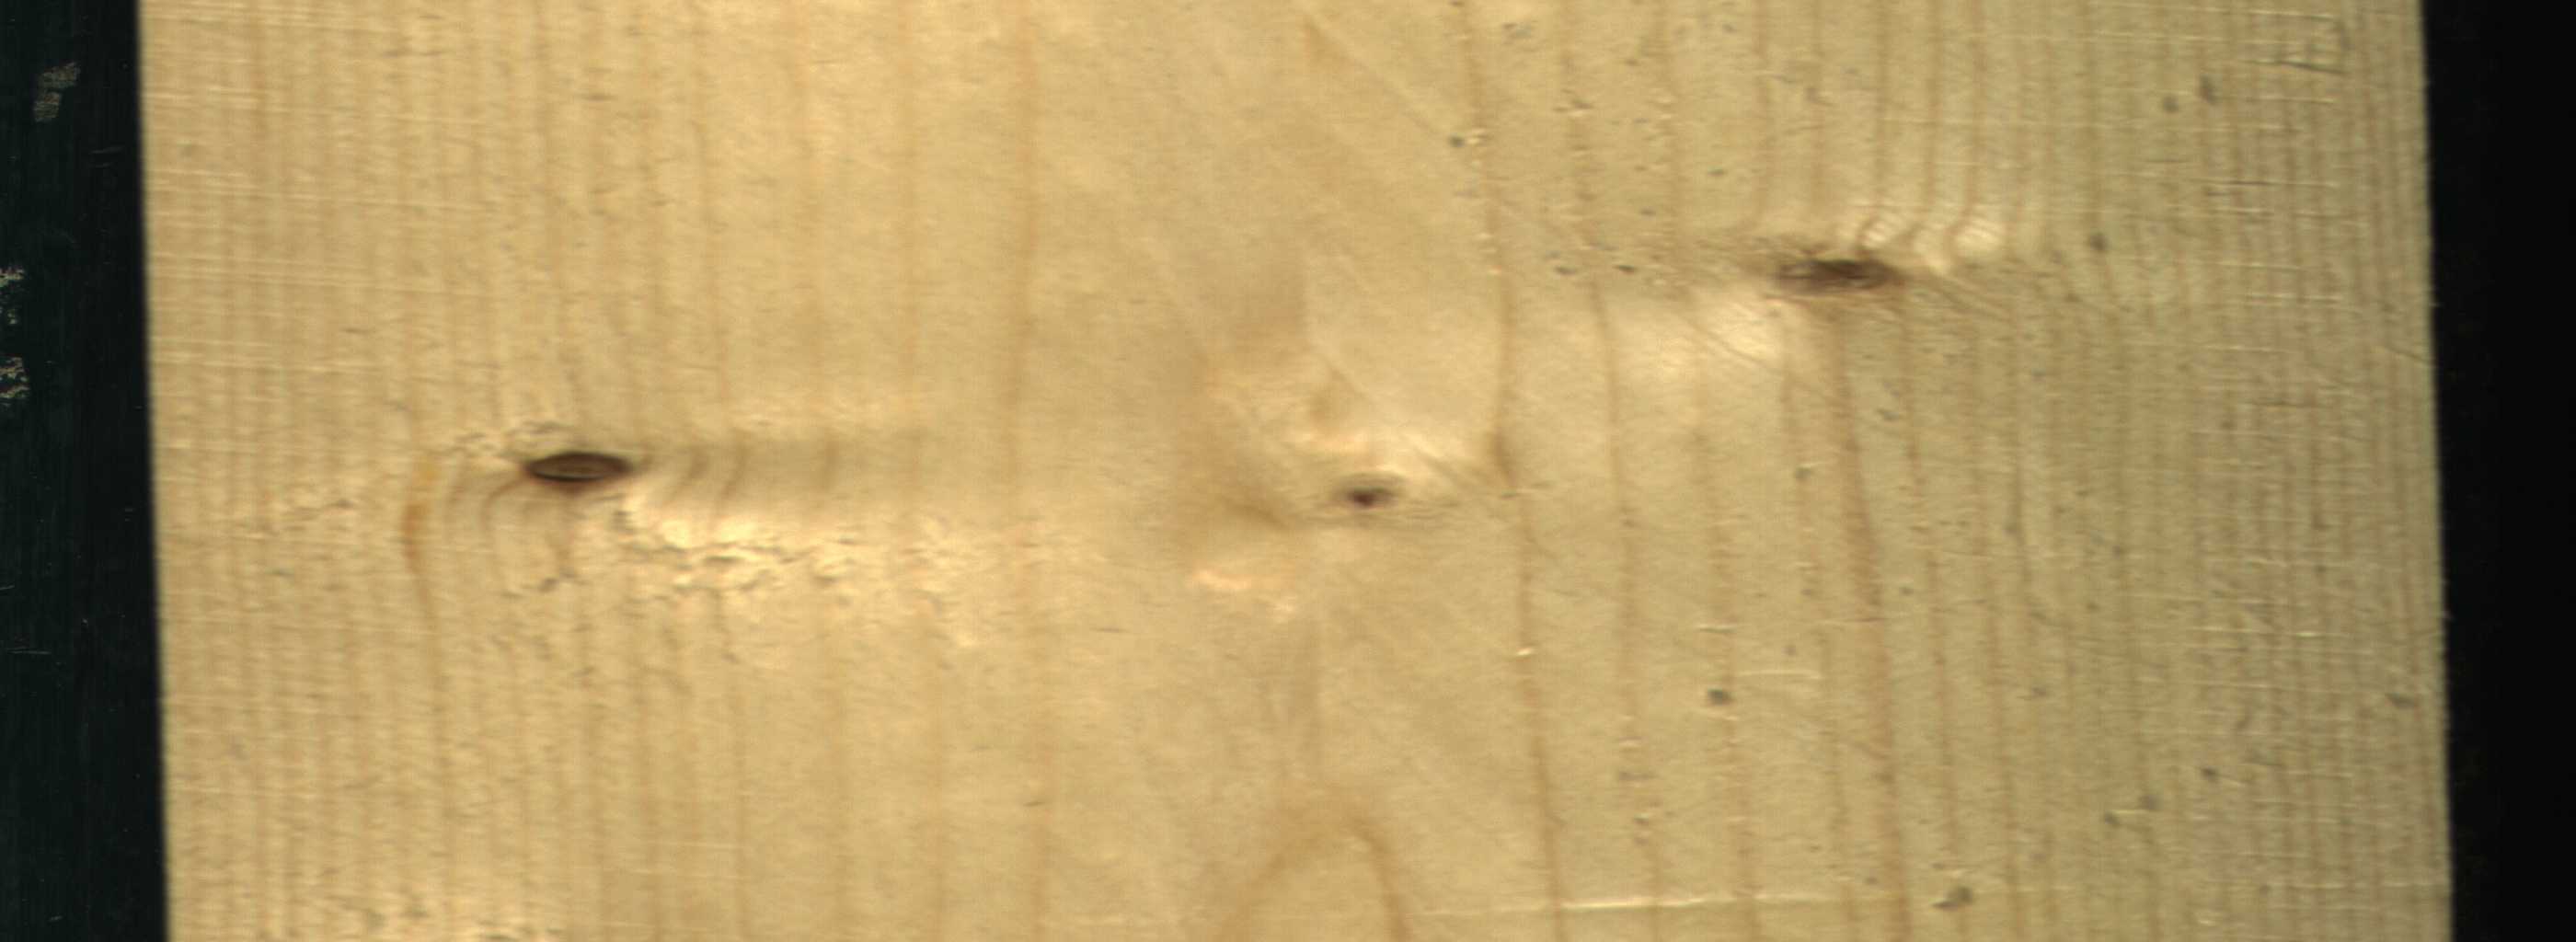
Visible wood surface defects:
Live_Knot
Live_Knot
Live_Knot